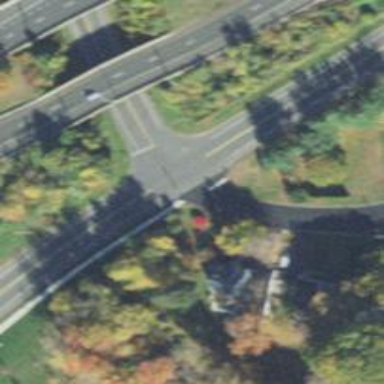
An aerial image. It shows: Stop road.